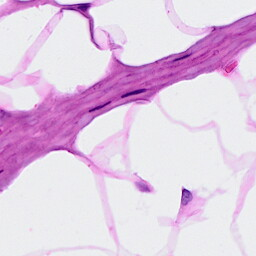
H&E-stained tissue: Breast